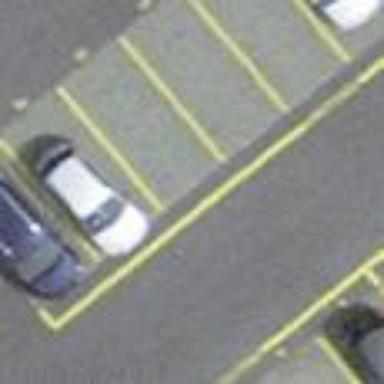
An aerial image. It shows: Taxi stand.